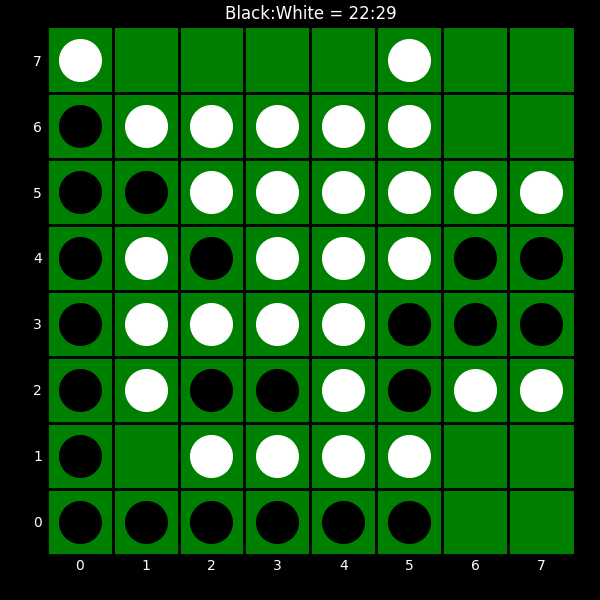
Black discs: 22
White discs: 29